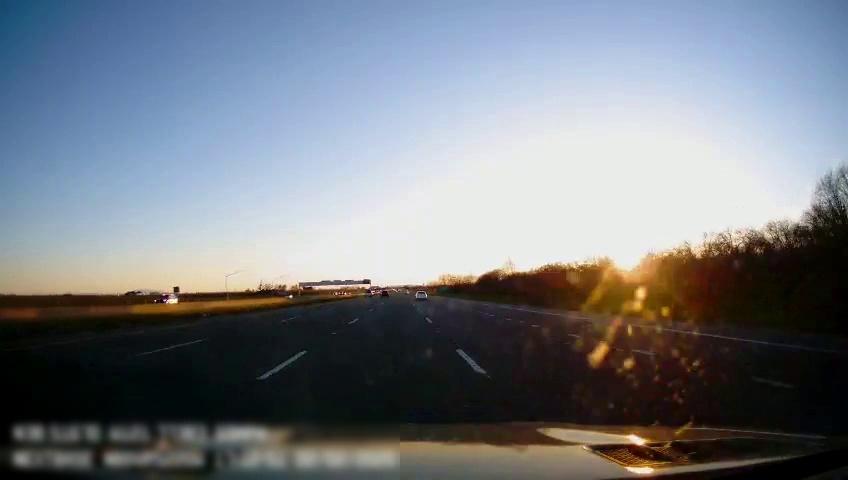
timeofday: Day
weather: Sunny
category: Drivable Space
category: Vehicles | Car
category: Vehicles | Car
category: Lanes | Alternate Lane
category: Lanes | Alternate Lane
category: Lanes | Current Lane
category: Lanes | Current Lane
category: Lanes | Alternate Lane
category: Lanes | Alternate Lane